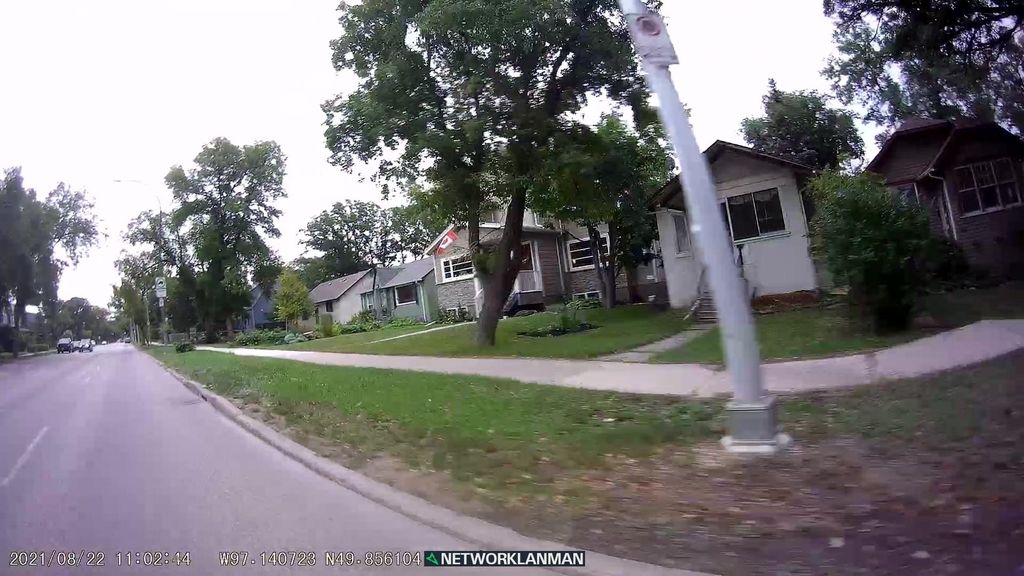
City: winnipeg